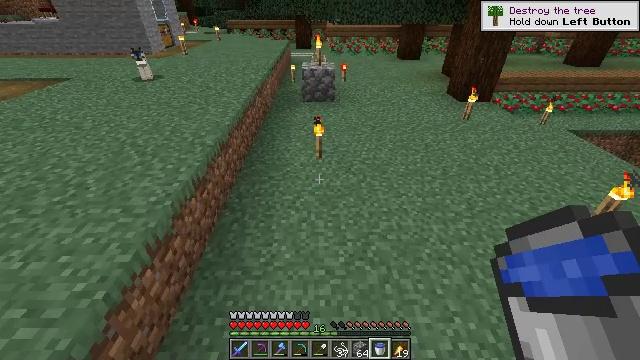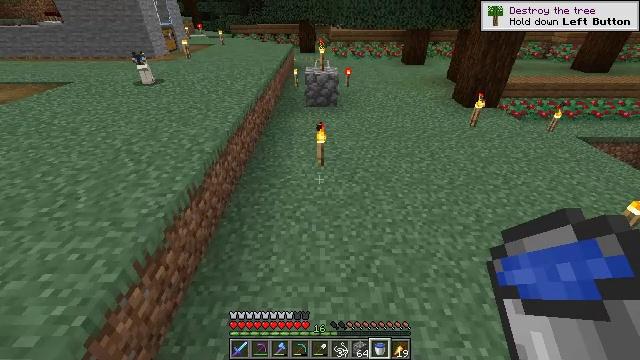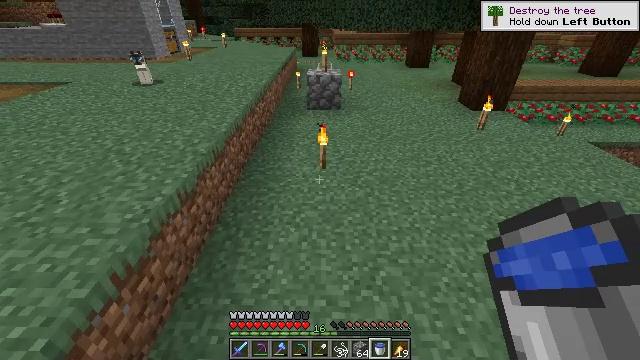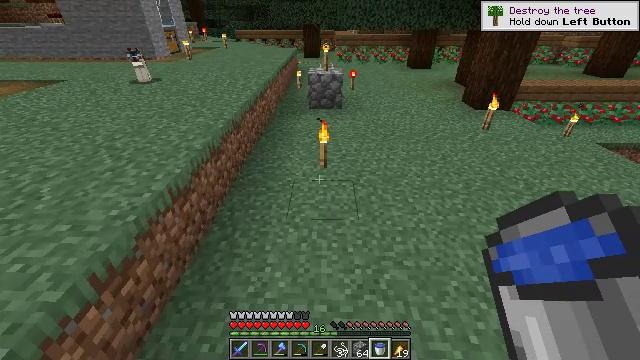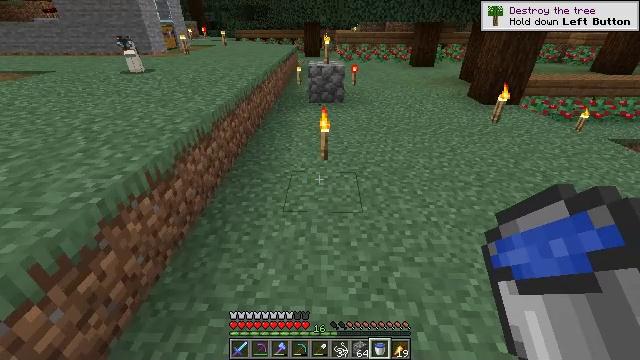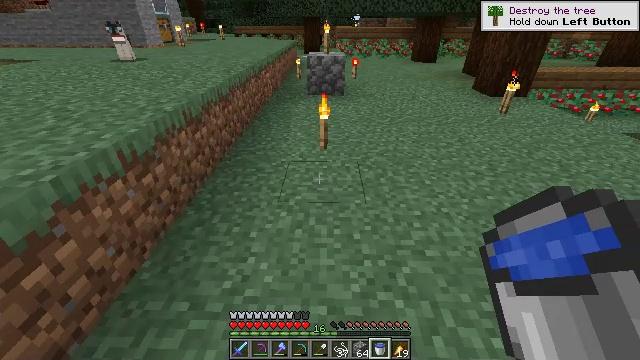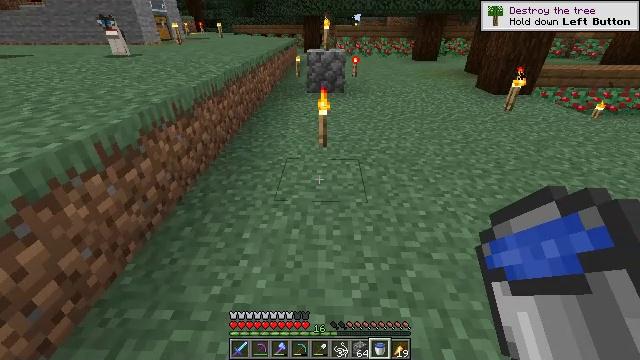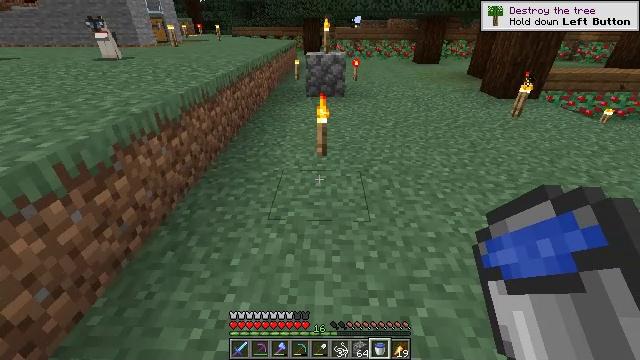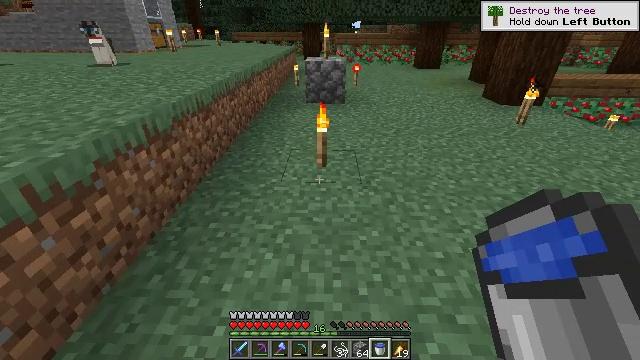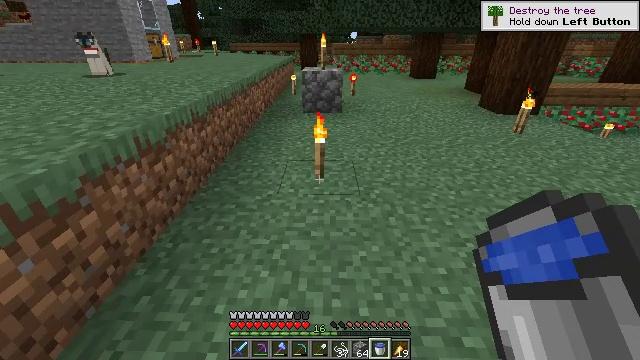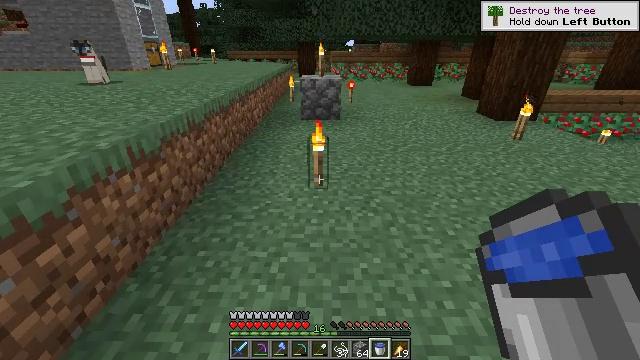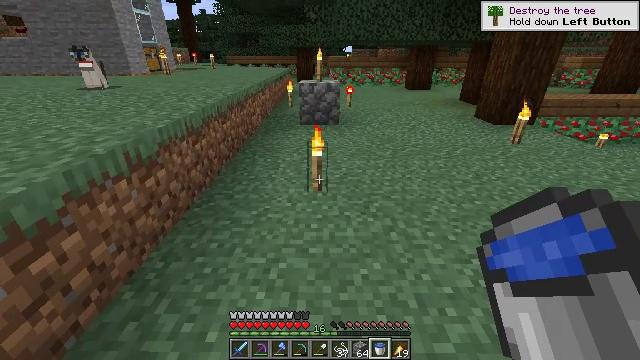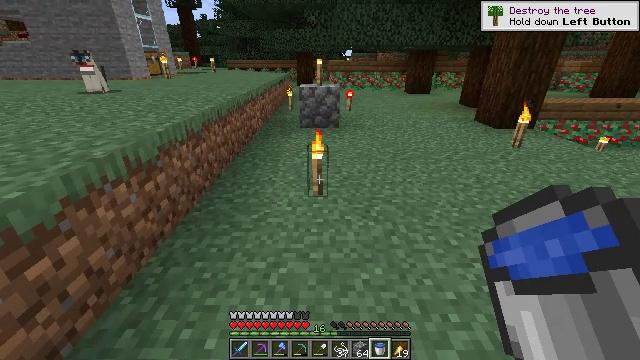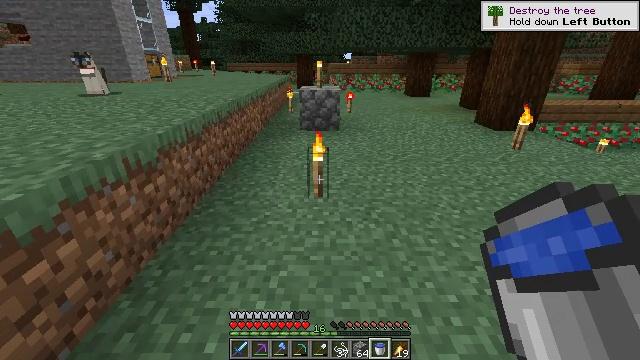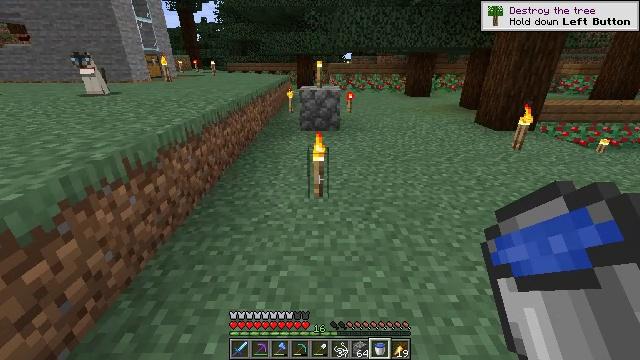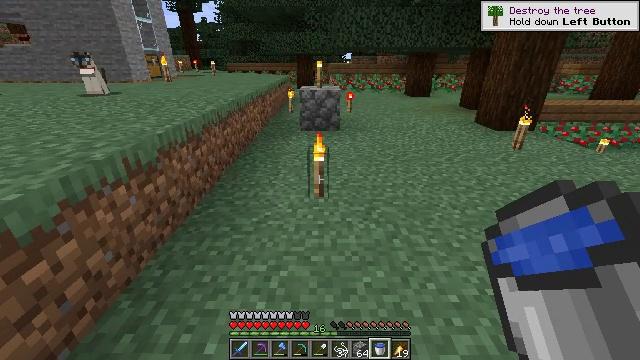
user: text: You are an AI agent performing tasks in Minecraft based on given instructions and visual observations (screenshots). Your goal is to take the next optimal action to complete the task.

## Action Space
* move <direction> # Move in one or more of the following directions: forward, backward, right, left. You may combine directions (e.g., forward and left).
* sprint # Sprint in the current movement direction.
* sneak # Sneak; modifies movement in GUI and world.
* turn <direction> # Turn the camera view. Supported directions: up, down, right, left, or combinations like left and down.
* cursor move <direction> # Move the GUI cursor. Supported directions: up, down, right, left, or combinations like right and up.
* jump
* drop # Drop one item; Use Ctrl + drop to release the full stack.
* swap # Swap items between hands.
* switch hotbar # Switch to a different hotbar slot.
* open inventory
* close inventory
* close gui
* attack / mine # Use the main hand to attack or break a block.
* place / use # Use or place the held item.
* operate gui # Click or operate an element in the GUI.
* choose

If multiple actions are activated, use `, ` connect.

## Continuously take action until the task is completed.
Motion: motion action
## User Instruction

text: Attack the torch to pick it up.
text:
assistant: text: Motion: move forward
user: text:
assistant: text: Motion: move forward
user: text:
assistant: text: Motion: move forward
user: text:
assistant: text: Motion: move forward
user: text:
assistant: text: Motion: move forward
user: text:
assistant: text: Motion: move forward
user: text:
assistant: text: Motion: move forward
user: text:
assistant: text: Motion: no_op
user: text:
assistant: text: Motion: turn up
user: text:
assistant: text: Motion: turn up
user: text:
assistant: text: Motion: no_op
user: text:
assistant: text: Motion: no_op
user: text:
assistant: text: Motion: no_op
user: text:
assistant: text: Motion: no_op
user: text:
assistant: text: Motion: no_op
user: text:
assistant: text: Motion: no_op
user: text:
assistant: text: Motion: attack / mine
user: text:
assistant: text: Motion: attack / mine
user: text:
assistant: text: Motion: no_op
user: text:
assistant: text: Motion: no_op
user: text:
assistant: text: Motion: no_op
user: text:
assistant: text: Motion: no_op